Question: I have made numerous controls like pickers that had static elements. You could scroll it and pick the number like in standard picker.
But now I need to make a picker that changes its elements based on their position. Here is the image:

I want elements to shift color from white to another color slowly while they are being swiped, and change the size while they are moving. E.G. the central element will be filling with white and getting smaller size and next element should increase in size and fill with other color.
It should also be dynamic, if I go halfway and decide to swipe back, it should work as intended, returning the last central element to its position. So for each pixel I scroll the elements should change.
How do I attack this?
I know the basics, how to call delegate methods, I have this handled, only question is how do I animate this?
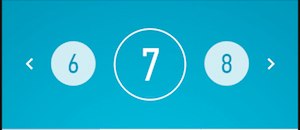
Answer: I managed to do this with scrollViewDidScroll delegate method, as it gets triggered even if the scroll view was moved 1 pixel.
I set up collection view with cells, and have it send scrollViewDidScroll to each of those cells. Based on the data those cells adjust themselves via CGAffineTransform (for size) and my own written functions that provide relevant color for each offset.